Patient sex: M
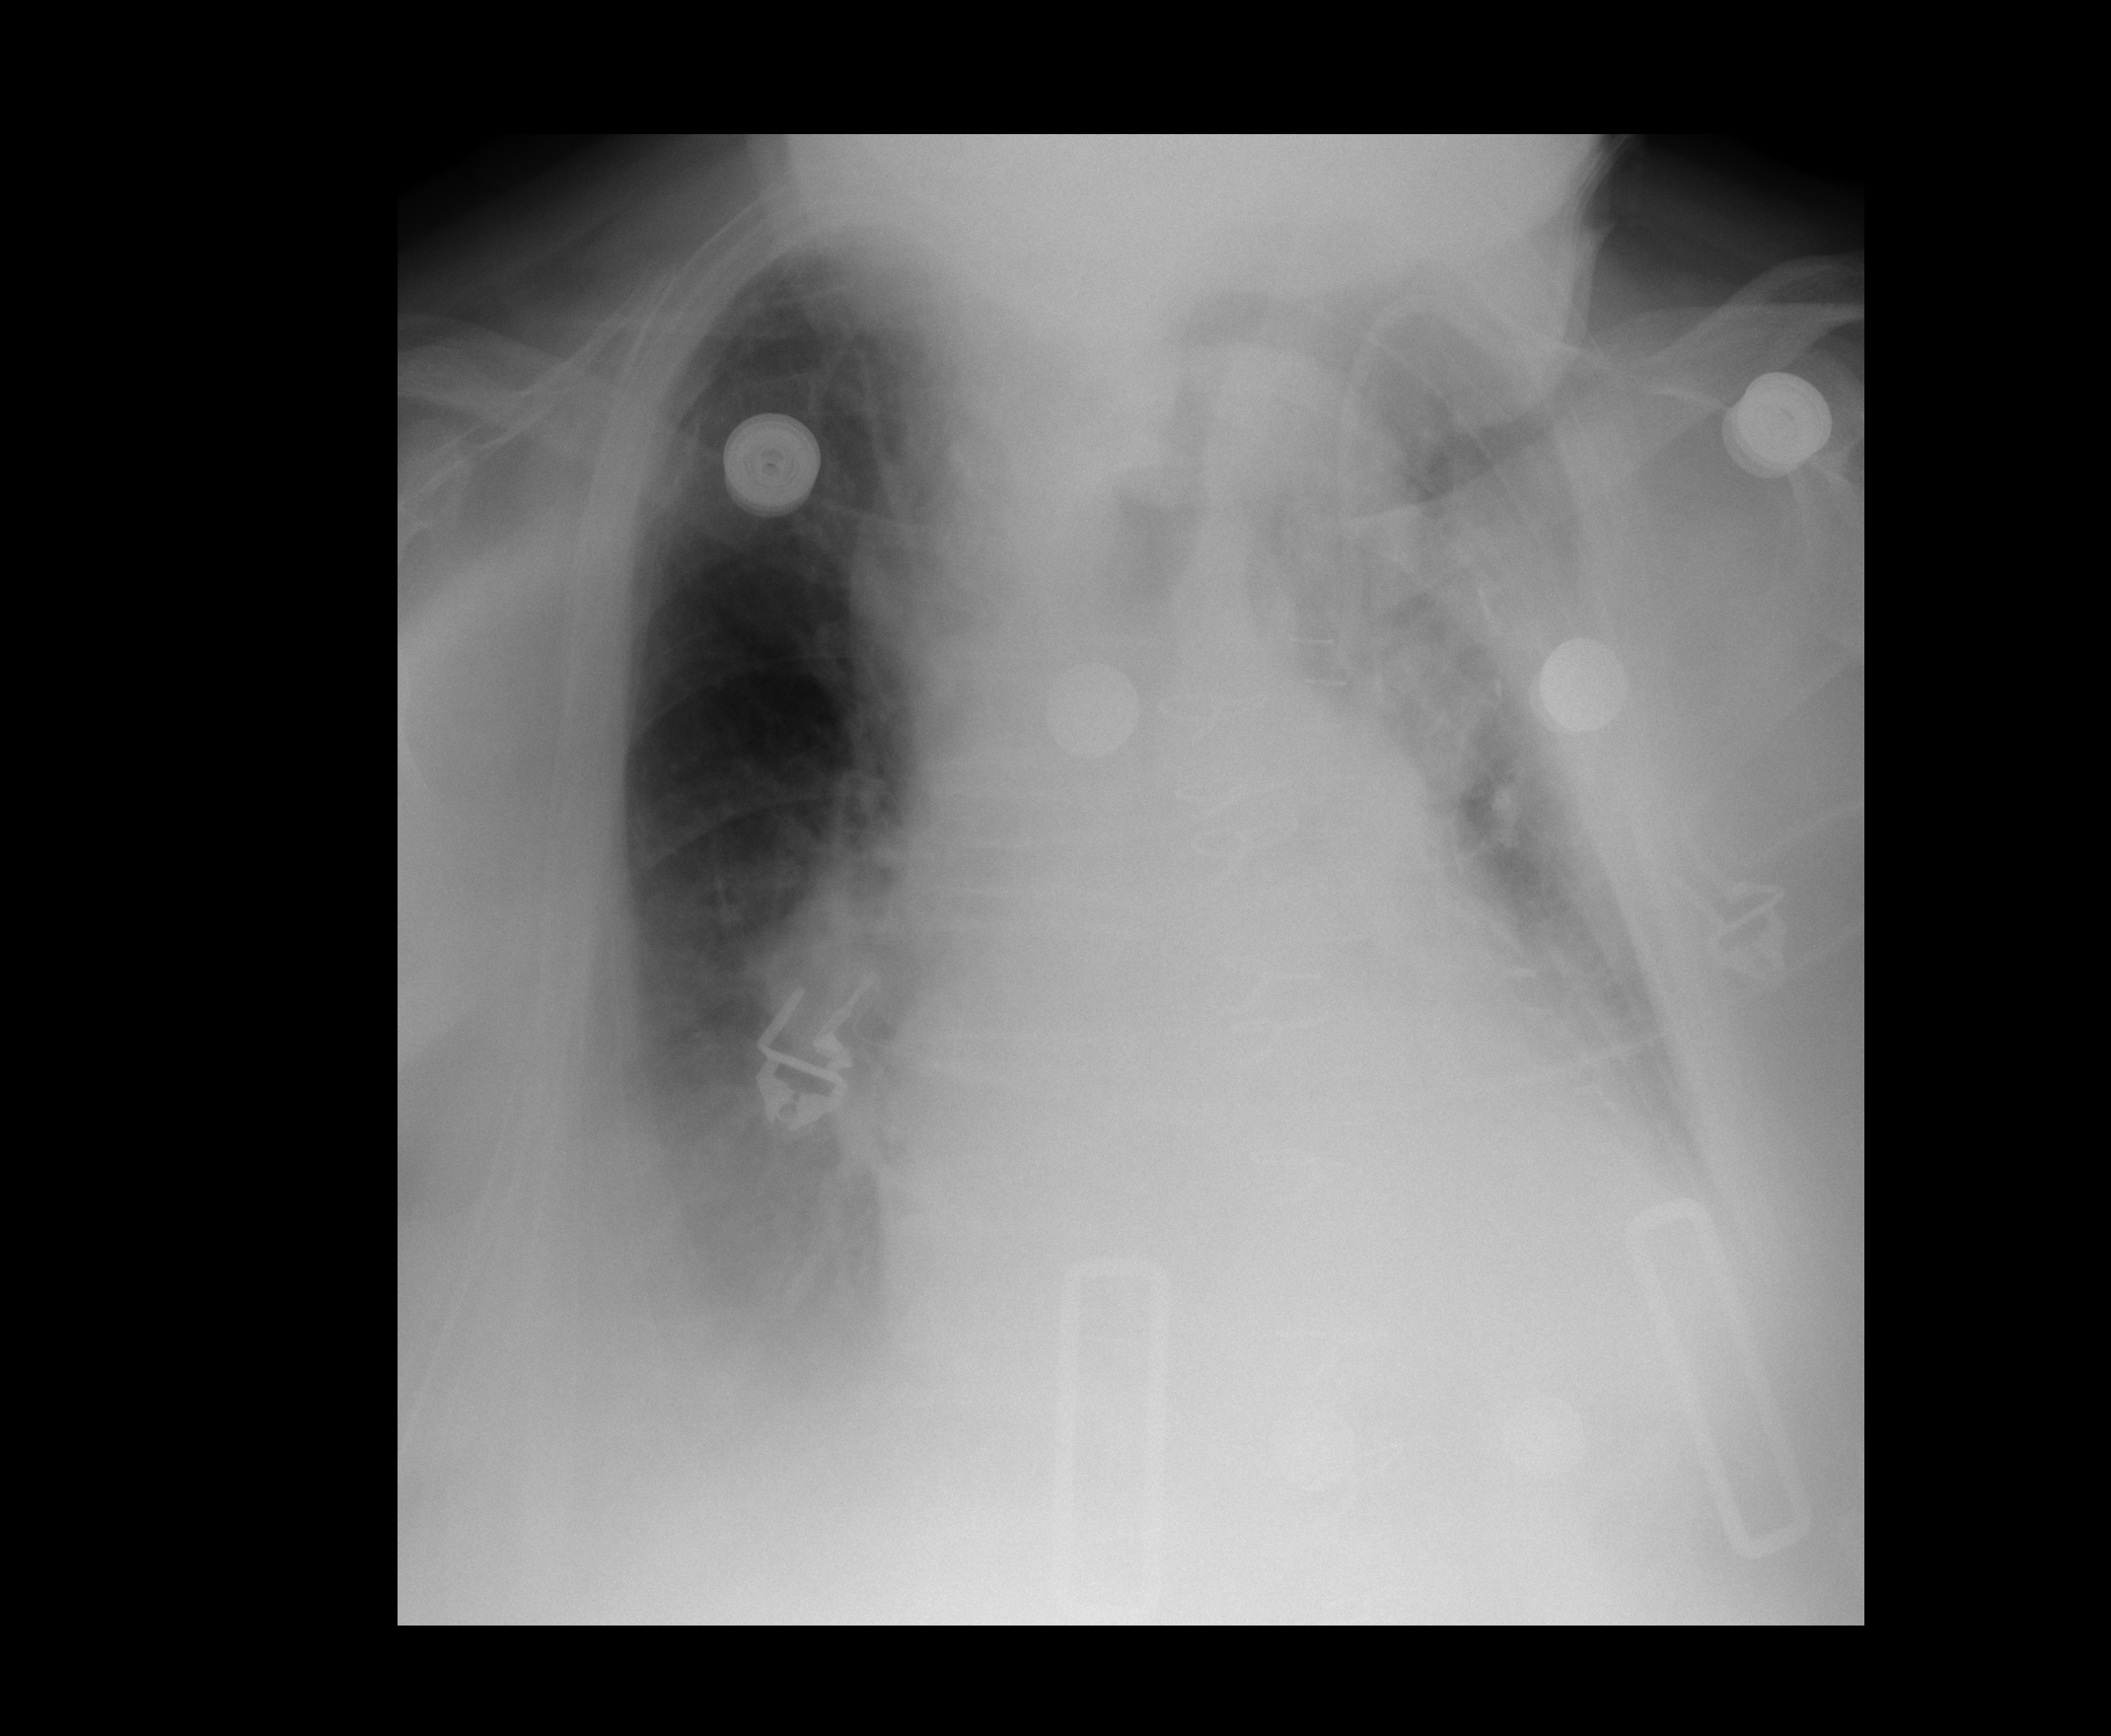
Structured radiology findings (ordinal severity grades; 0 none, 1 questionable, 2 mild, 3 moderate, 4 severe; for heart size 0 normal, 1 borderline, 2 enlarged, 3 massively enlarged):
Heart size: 2
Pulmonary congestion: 2
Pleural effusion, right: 3
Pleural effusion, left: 3
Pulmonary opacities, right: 2
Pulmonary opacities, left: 2
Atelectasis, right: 2
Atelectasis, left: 3